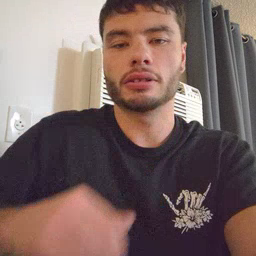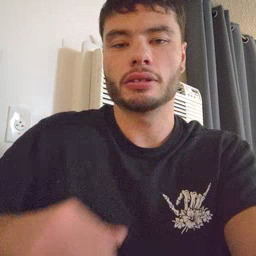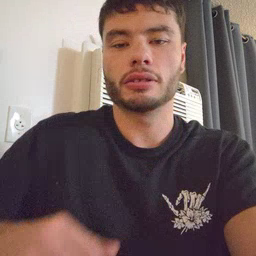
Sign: pig